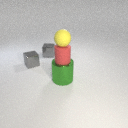
small red rubber cylinder above large green metal cylinder